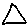
Label: triangle